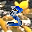
Label: 3